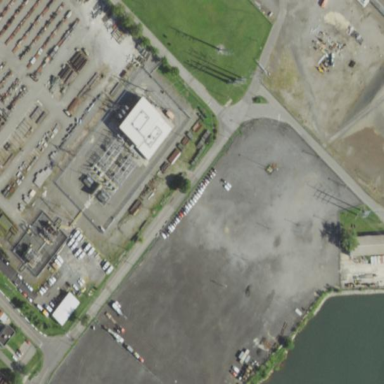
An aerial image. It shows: Power substation.